Question: How do I get XCode to always display errors and warnings. Anytime I build my iPhone app, I can see my errors and warnings on the left menu. But when I click a particular class, I just see little marks on the left side:

I'd like to be able to see the actual warning or error (which happens only if I click the exclamation points in that image).
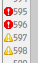
Answer: If you click on that icon you will see the warning/error:
<URL>
Or you can also choose
<URL>
And if you actually build your app, details will show up in the Log navigator.
<URL>